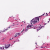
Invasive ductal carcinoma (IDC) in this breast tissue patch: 0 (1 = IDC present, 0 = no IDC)